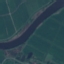
Label: River